Interaction volume radius: 10 \u00c5
Interaction volume height: 10 \u00c5
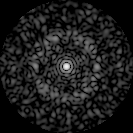
Disorder parameter: 0.8456